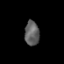
Tissue: prostate
Cell type: T cells
Senescence score: 0.7199
Nuclear area (px): 350
Mean DAPI intensity: 95.906